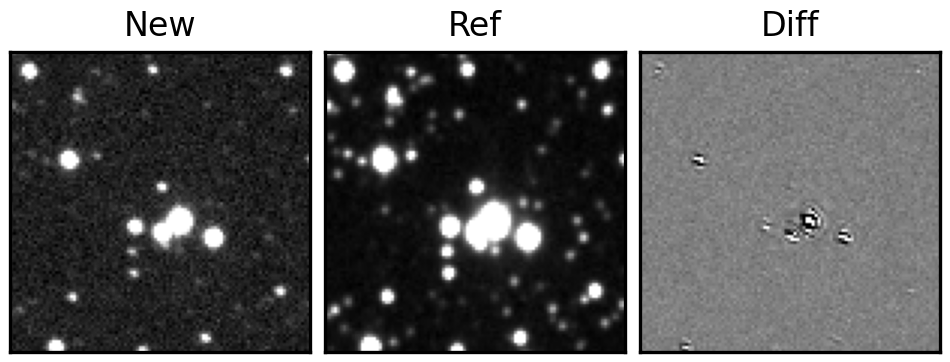
Label: bogus